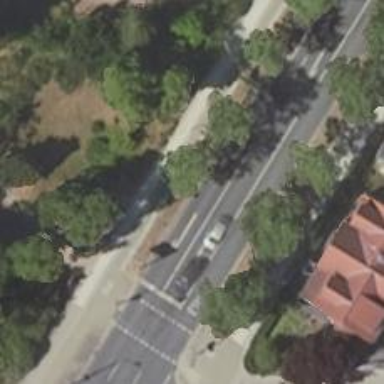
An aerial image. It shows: Beautiful avenue lined with deciduous broadleaved trees.